Question: Count the number of objects in the diagram.
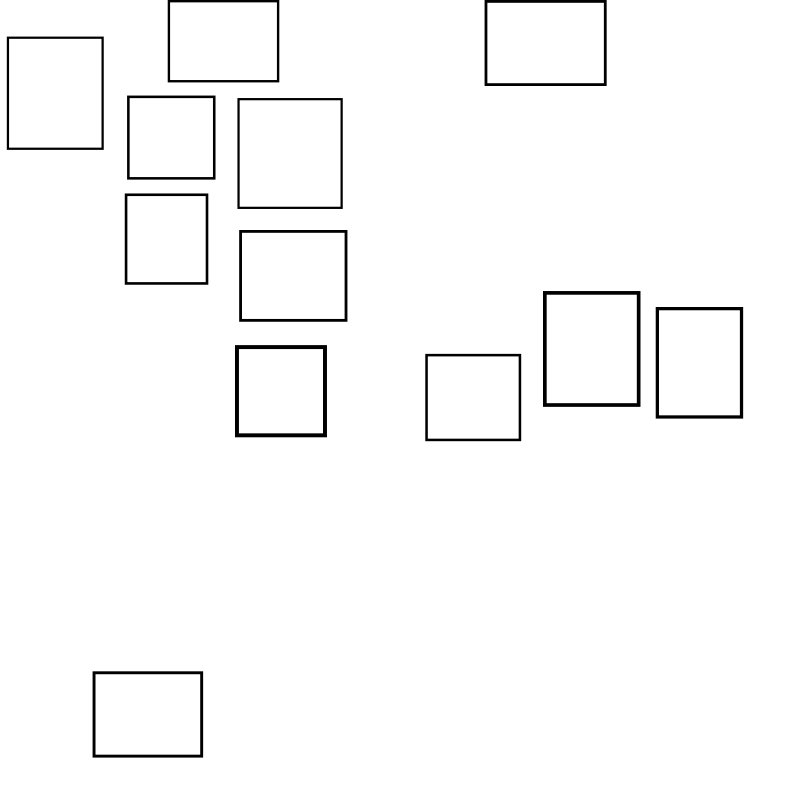
Answer: 12